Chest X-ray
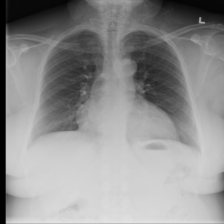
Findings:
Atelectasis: negative
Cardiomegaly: negative
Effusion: negative
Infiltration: negative
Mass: negative
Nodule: negative
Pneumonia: negative
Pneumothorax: negative
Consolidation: negative
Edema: negative
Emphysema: negative
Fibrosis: negative
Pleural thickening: negative
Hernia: negative